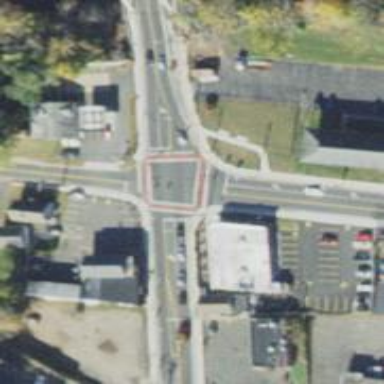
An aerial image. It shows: Marked footway crossing with lines.